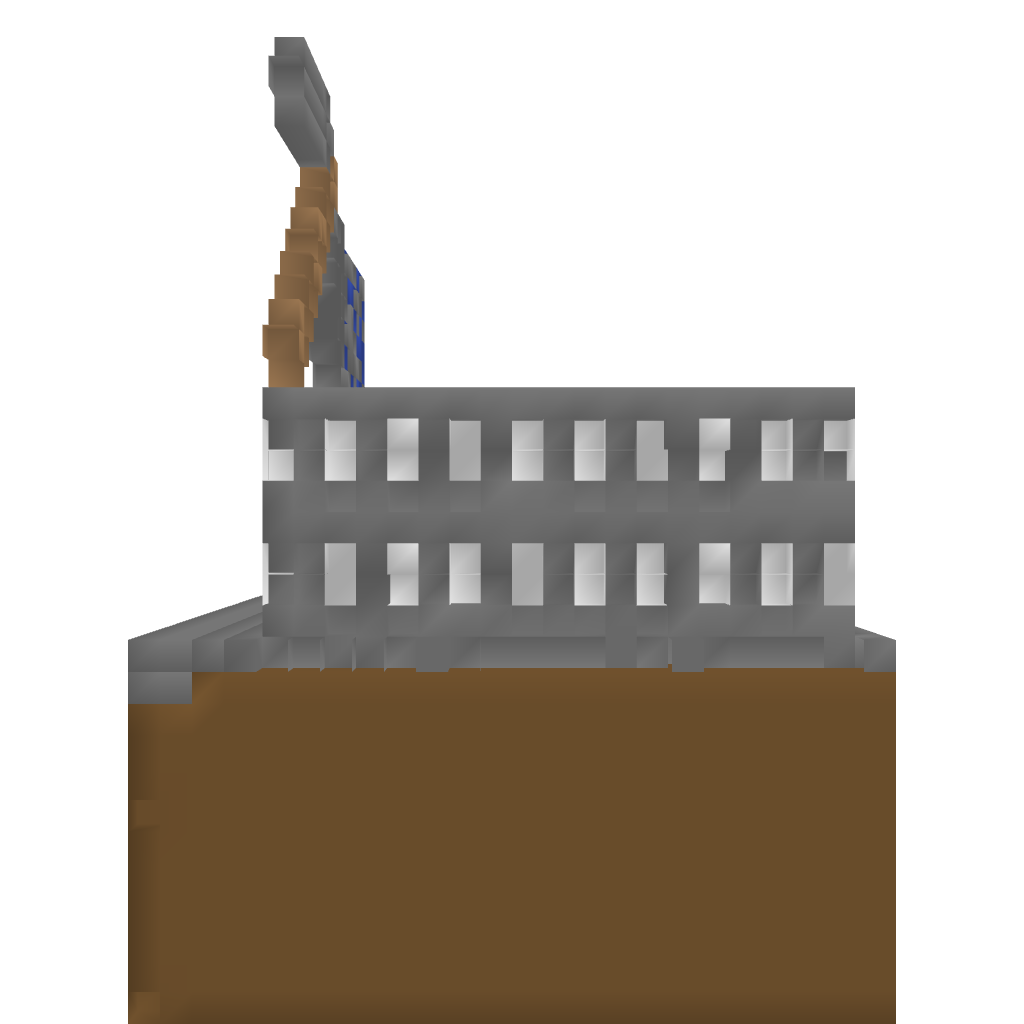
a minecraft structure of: Lapis and Pickaxe Shop large Pickaxe on top lot of dirt below shop 50%